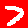
Digit: 7